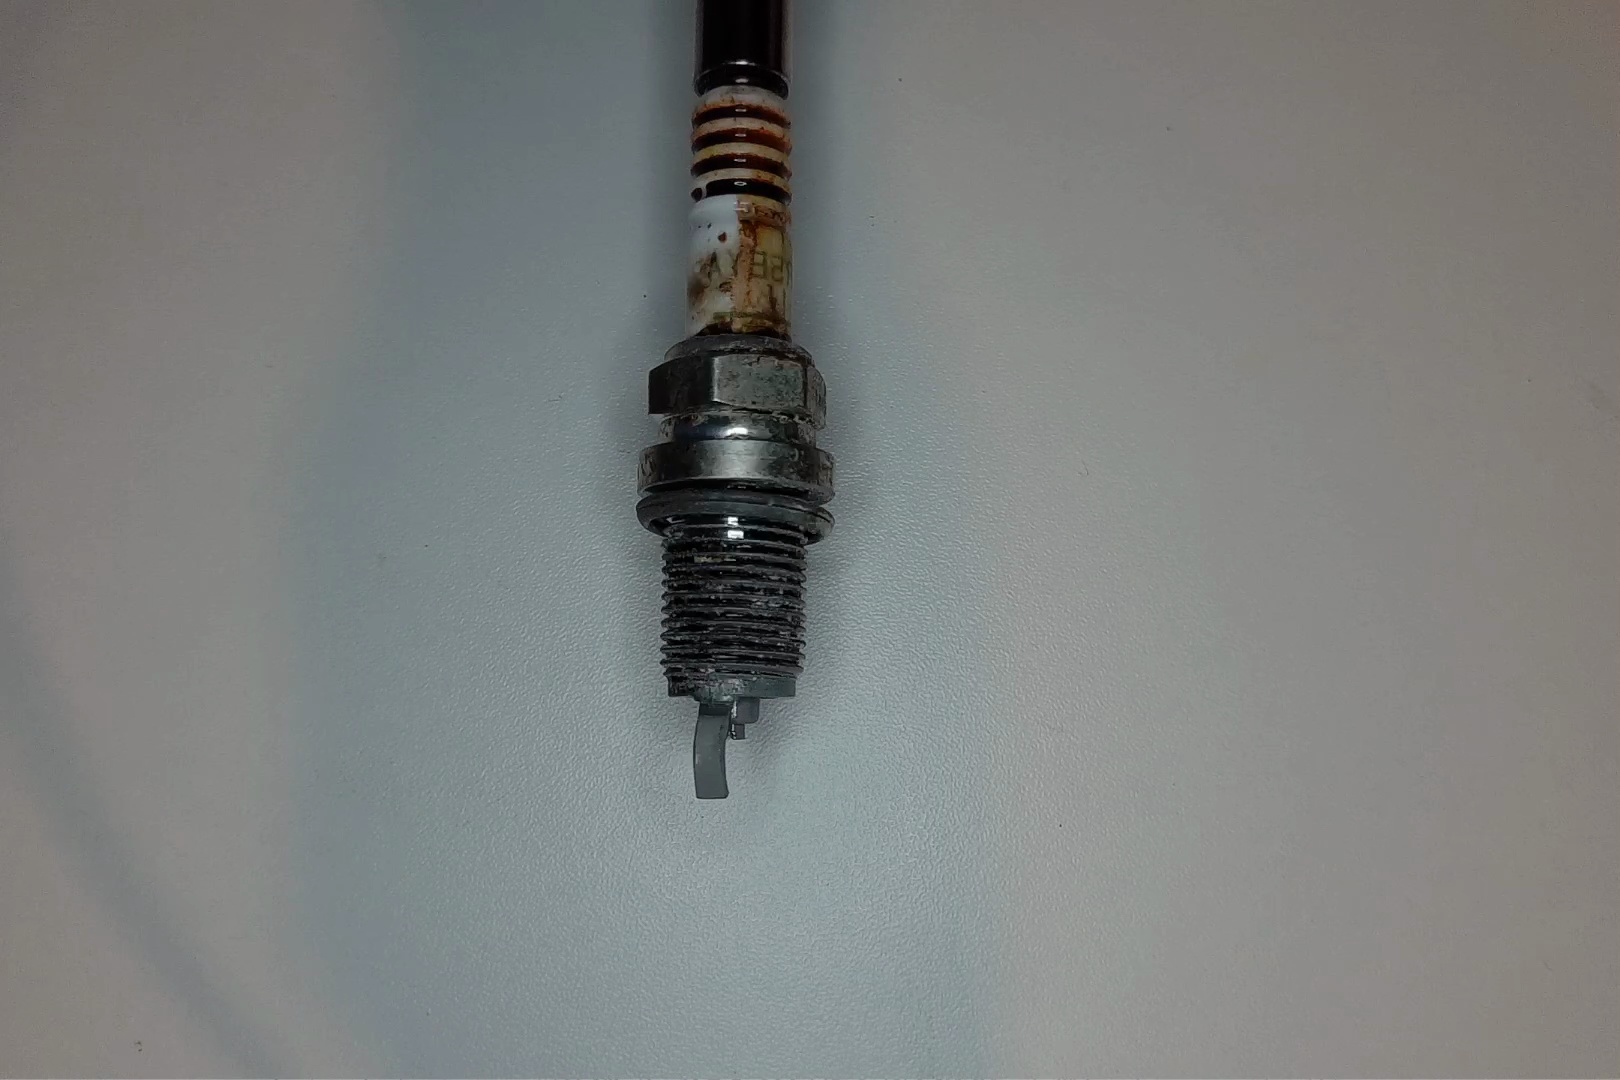
Label: anomaly